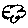
Label: cloud